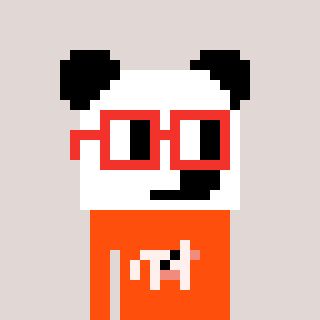
a pixel art character with square red glasses, a panda-shaped head and a orange-colored body on a warm background